Question:
Is it possible to design a navigation bar like the one seen above? It is not the standard design for the navigation bar tho. So wondering what are the chances that it can be done? The buttons are of no issues. Its part where the buttons protrude out from the navigation bar that seems to be challenging. Any suggestions?
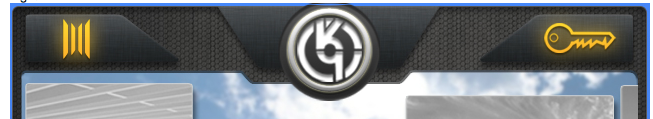
Answer: Yes, it can be done.
The easiest way might be to just use a UIImageView for the toolbar background and place UIButtons above it for the buttons. Hook up the buttons to IBActions for popping the navigation controller or whatever else you might want them to do.